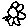
Label: flower